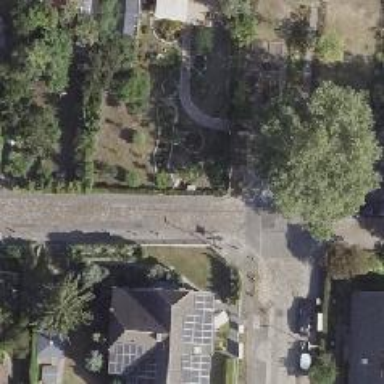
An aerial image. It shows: Living street with asphalt surface for both vehicles and bicycles.